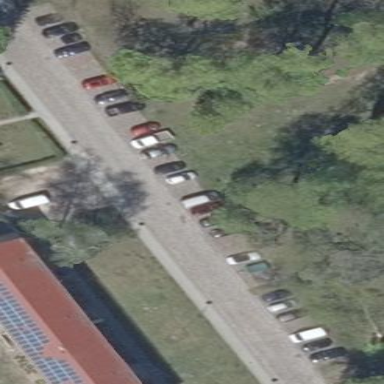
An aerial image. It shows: Layby parking area.